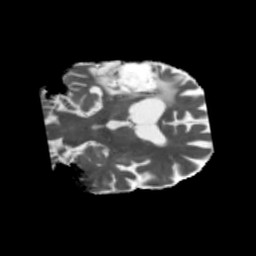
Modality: MD
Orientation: coronal
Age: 55
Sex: male
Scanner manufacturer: siemens
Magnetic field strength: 3 T
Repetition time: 5.47 s
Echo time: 0.0854 s